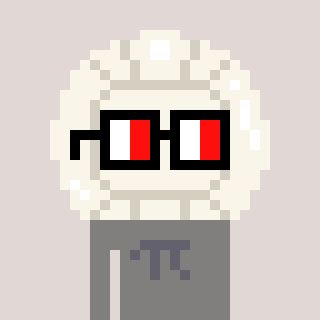
a pixel art character with square glasses with black frames and red eyes, a volleyball-shaped head and a bluegrey-colored body on a warm background